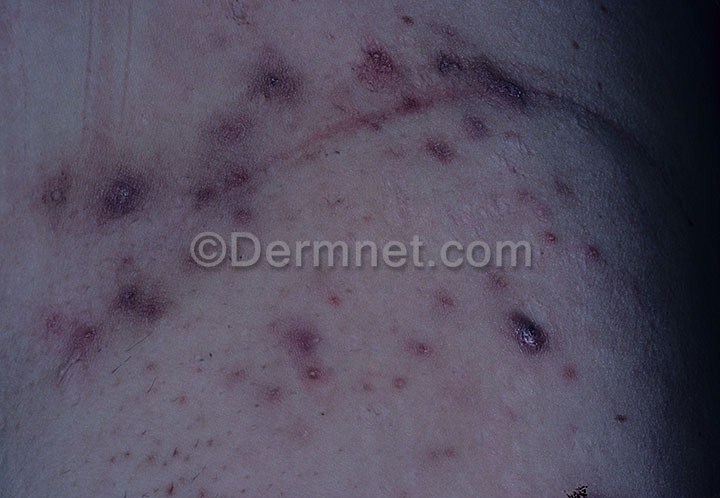
Disease: Acne and Rosacea Photos